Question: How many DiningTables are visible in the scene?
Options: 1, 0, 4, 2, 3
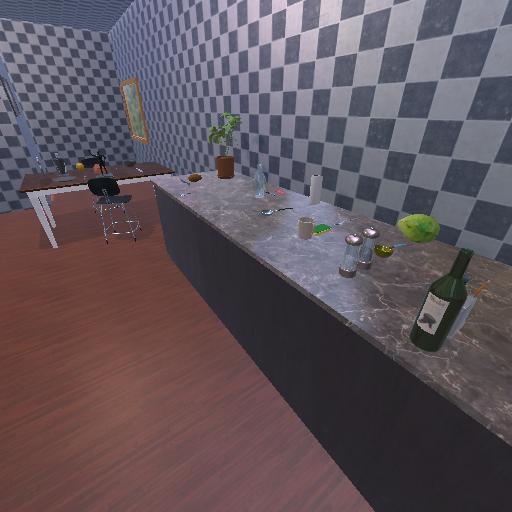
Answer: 1